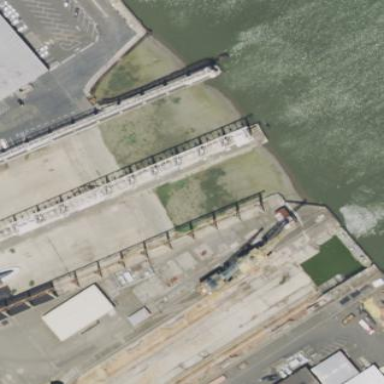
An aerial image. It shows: Dock by the waterway.